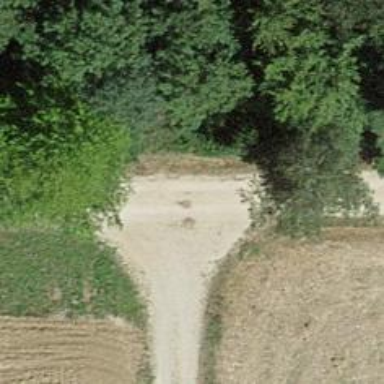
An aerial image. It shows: Agricultural track with grade2 surface. Only agricultural vehicles are allowed on this road.